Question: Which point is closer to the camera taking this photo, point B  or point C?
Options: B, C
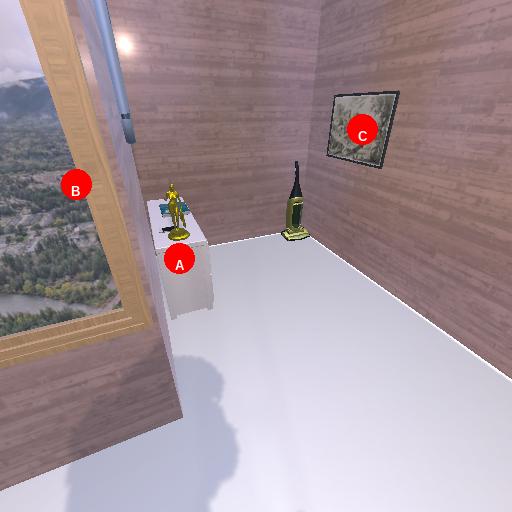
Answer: B